Question: I have made an application which has tabs like in HelloTabActivity, there is also space between these tabs, can anyone suggest how to remove this space and also there is a grey line beneath the tabs how can that be removed?

'''
<?xml version="1.0" encoding="utf-8"?>
<LinearLayout xmlns:android="http://schemas.android.com/apk/res/android"
android:orientation="vertical"
android:layout_width="fill_parent"
android:layout_height="fill_parent">
<TabHost
android:id="@android:id/tabhost"
android:layout_width="fill_parent"
android:layout_height="fill_parent">
<LinearLayout
android:orientation="vertical"
android:layout_width="fill_parent"
android:layout_height="fill_parent"
android:padding="5dp" >
<HorizontalScrollView
android:layout_width="wrap_content"
android:layout_height="wrap_content"
android:scrollbars="none">
<TabWidget
android:id="@android:id/tabs"
android:layout_width="fill_parent"
android:layout_height="wrap_content" />
</HorizontalScrollView>
<FrameLayout
android:id="@android:id/tabcontent"
android:layout_width="fill_parent"
android:layout_height="fill_parent"
android:padding="5dp" />
</LinearLayout>
</TabHost>
</LinearLayout>
'''
'''
<?xml version="1.0" encoding="utf-8"?>
<resources>
<style name="CustomTheme" parent="@android:style/Theme">
<item name="android:tabWidgetStyle">@style/CustomTabWidget</item>
</style>
<style name="CustomTabWidget" parent="@android:style/Widget.TabWidget">
<item name="android:textAppearance">@style/CustomTabWidgetText</item>
</style>
<style name="CustomTabWidgetText"
parent="@android:style/TextAppearance.Widget.TabWidget">
<item name="android:textSize">10sp</item>
<item name="android:textStyle">bold</item>
<item name="android:textColor">#1589FF</item>
<item name="android:padding">3dip</item>
</style>
</resources>
'''
'''
public class InfralineTabWidget extends TabActivity{
public void onCreate(Bundle savedInstanceState) {
super.onCreate(savedInstanceState);
setContentView(R.layout.main);
Resources res = getResources(); // Resource object to get Drawables
TabHost tabHost = (TabHost)getTabHost(); // The activity TabHost
TabHost.TabSpec spec; // Resusable TabSpec for each tab
Intent intent; // Reusable Intent for each tab
// Create an Intent to launch an Activity for the tab (to be reused)
intent = new Intent().setClass(this, TopNewsActivity.class);
// Initialize a TabSpec for each tab and add it to the TabHost
spec = tabHost.newTabSpec("topNews").setIndicator("Top News", res.getDrawable(R.drawable.tab_news)).setContent(intent);
tabHost.addTab(spec);
// Do the same for the other tabs
intent = new Intent().setClass(this, PowerActivity.class);
spec = tabHost.newTabSpec("power").setIndicator("Power", res.getDrawable(R.drawable.tab_power)).setContent(intent);
tabHost.addTab(spec);
intent = new Intent().setClass(this, EnergyActivity.class);
spec = tabHost.newTabSpec("energy").setIndicator("Renewable Energy", res.getDrawable(R.drawable.tab_energy)).setContent(intent);
tabHost.addTab(spec);
intent = new Intent().setClass(this, CoalActivity.class);
spec = tabHost.newTabSpec("coal").setIndicator("Coal", res.getDrawable(R.drawable.tab_coal)).setContent(intent);
tabHost.addTab(spec);
intent = new Intent().setClass(this, OilnGasActivity.class);
spec = tabHost.newTabSpec("oilnGas").setIndicator("Oil & Gas", res.getDrawable(R.drawable.tab_oilngas)).setContent(intent);
tabHost.addTab(spec);
tabHost.setCurrentTab(0);
tabHost.getTabWidget().getChildAt(0).setLayoutParams(new LinearLayout.LayoutParams(100,25));
tabHost.getTabWidget().getChildAt(1).setLayoutParams(new LinearLayout.LayoutParams(100,25));
tabHost.getTabWidget().getChildAt(2).setLayoutParams(new LinearLayout.LayoutParams(100,25));
tabHost.getTabWidget().getChildAt(3).setLayoutParams(new LinearLayout.LayoutParams(100,25));
tabHost.getTabWidget().getChildAt(4).setLayoutParams(new LinearLayout.LayoutParams(100,25));
}
}
'''
Now i want to remove the black spaces between the tabs and it should be like they are connected and also i'm not able to remove the grey line below the tabs.
Thanks
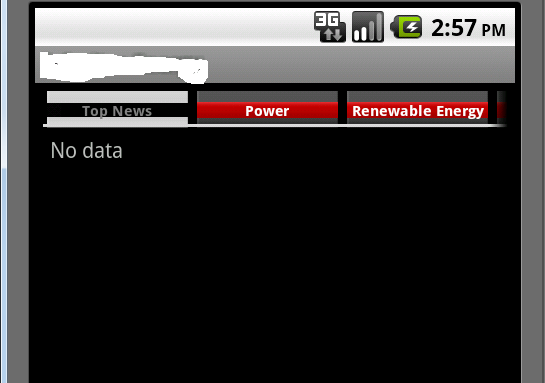
Answer: For removing the grey line at the bottom of your tabbar, you can set
'''
tabHost.getTabWidget().setStripEnabled(false);
'''
As of removing the gap between the tabs.. The best way would be to use your own drawable without any paddings. You can use images for this, or you can create your tabs' backgrounds via xml's, say inside a '<layer_list>' root element:
'''
<layer_list>
<item android:top="0dp" android:left="0dp" android:right="0dp" android:bottom="0dp">
<shape android:shape="rectangle">
[..]
</shape>
</item>
[..]
</layer_list>
'''
and set this drawable to be the background of your 'TabWidget'.
To see how to customize your tabs, there are a lot of tutorials on the web. For example <URL> is short and has a nice explanation.
Here I share a small sample of tabwidget using custom tabs (based on your code) to achieve the following output:

What you need:
1. three new layer drawables (for selected, focused and unselected states of the tabs)
2. two state drawables (for the text and background of the different states)
3. a new layout for the tabs
4. update your main.xml
5. update your activity class
6. update your androidManifest.xml (remove the style declarations)
The three layer drawables: 'tab_normal.xml', 'tab_focused.xml', 'tab_selected.xml'
:
'''
<?xml version="1.0" encoding="utf-8"?>
<layer-list xmlns:android="http://schemas.android.com/apk/res/android">
<item>
<shape android:shape="rectangle">
<solid android:color="@color/default_back_color" />
</shape>
</item>
<item android:top="2dp">
<shape android:shape="rectangle">
<gradient android:startColor="#AAAAAA" android:centerColor="#888888"
android:endColor="#666666" android:angle="90" />
<corners android:bottomRightRadius="0dp"
android:bottomLeftRadius="0dp" android:topLeftRadius="10dp"
android:topRightRadius="10dp" />
</shape>
</item>
<item android:top="4dp" android:left="1dp" android:right="1dp"
android:bottom="0dp">
<shape android:shape="rectangle">
<solid android:color="@color/default_back_color" />
<corners android:bottomRightRadius="0dp"
android:bottomLeftRadius="0dp" android:topLeftRadius="8dp"
android:topRightRadius="8dp" />
</shape>
</item>
</layer-list>
'''
:
'''
<?xml version="1.0" encoding="utf-8"?>
<layer-list xmlns:android="http://schemas.android.com/apk/res/android">
<item>
<shape android:shape="rectangle">
<solid android:color="@color/default_back_color" />
</shape>
</item>
<item android:top="2dp">
<shape android:shape="rectangle">
<gradient android:startColor="#AAAAAA" android:centerColor="#888888"
android:endColor="#666666" android:angle="90" />
<corners android:bottomRightRadius="0dp"
android:bottomLeftRadius="0dp" android:topLeftRadius="10dp"
android:topRightRadius="10dp" />
</shape>
</item>
<item android:top="4dp" android:left="1dp" android:right="1dp"
android:bottom="0dp">
<shape android:shape="rectangle">
<gradient android:startColor="#8F8F8F" android:centerColor="#656565"
android:endColor="#3F3F3F" android:angle="90" />
<corners android:bottomRightRadius="0dp"
android:bottomLeftRadius="0dp" android:topLeftRadius="8dp"
android:topRightRadius="8dp" />
</shape>
</item>
</layer-list>
'''
:
'''
<?xml version="1.0" encoding="utf-8"?>
<layer-list xmlns:android="http://schemas.android.com/apk/res/android">
<item>
<shape android:shape="rectangle">
<solid android:color="@color/default_back_color" />
</shape>
</item>
<item android:top="2dp">
<shape android:shape="rectangle">
<gradient android:startColor="#EEEEEE" android:centerColor="#CCCCCC"
android:endColor="#AAAAAA" android:angle="-90" />
<corners android:bottomRightRadius="0dp"
android:bottomLeftRadius="0dp" android:topLeftRadius="10dp"
android:topRightRadius="10dp" />
</shape>
</item>
<item android:top="4dp" android:left="1dp" android:right="1dp"
android:bottom="0dp">
<shape android:shape="rectangle">
<gradient android:startColor="#EAEAEA" android:centerColor="#9F9F9F"
android:endColor="#696969" android:angle="90" />
<corners android:bottomRightRadius="0dp"
android:bottomLeftRadius="0dp" android:topLeftRadius="8dp"
android:topRightRadius="8dp" />
</shape>
</item>
</layer-list>
'''
The two state drawables: 'tab_background_selector.xml', 'tab_text_selector.xml'
:
'''
<?xml version="1.0" encoding="utf-8"?>
<selector xmlns:android="http://schemas.android.com/apk/res/android">
<item android:state_selected="true" android:state_focused="false"
android:state_pressed="false" android:drawable="@drawable/tab_selected"/>
<item android:state_selected="false" android:state_focused="false"
android:state_pressed="false" android:drawable="@drawable/tab_normal" />
<item android:state_pressed="true" android:drawable="@drawable/tab_focused"/>
<item android:state_focused="true" android:state_selected="true"
android:state_pressed="false" android:drawable="@drawable/tab_selected"/>
</selector>
'''
:
'''
<?xml version="1.0" encoding="utf-8"?>
<selector xmlns:android="http://schemas.android.com/apk/res/android">
<item android:state_selected="true" android:color="#1589FF" />
<item android:state_focused="true" android:color="#1589FF" />
<item android:state_pressed="true" android:color="@android:color/white" />
<item android:color="#F0F0F0" />
</selector>
'''
The new layout for the tabs: 'tab.xml'
'''
<?xml version="1.0" encoding="utf-8"?>
<LinearLayout xmlns:android="http://schemas.android.com/apk/res/android"
android:layout_width="fill_parent" android:layout_height="fill_parent"
android:background="@drawable/tab_background_selector" android:gravity="center"
android:orientation="vertical" android:padding="5dp">
<ImageView android:id="@+id/tab_icon" android:layout_width="30dp"
android:layout_height="30dp" android:scaleType="fitCenter" />
<TextView android:id="@+id/tab_text" android:layout_width="wrap_content"
android:layout_height="wrap_content" android:singleLine="true"
android:textStyle="bold" android:gravity="center_horizontal"
android:textSize="10sp" android:padding="3dip" android:ellipsize="marquee"
android:textColor="@drawable/tab_text_selector" />
</LinearLayout>
'''
:
'''
<?xml version="1.0" encoding="utf-8"?>
<LinearLayout xmlns:android="http://schemas.android.com/apk/res/android"
android:orientation="vertical" android:layout_width="fill_parent"
android:layout_height="fill_parent">
<TabHost android:id="@android:id/tabhost" android:layout_width="fill_parent"
android:layout_height="fill_parent">
<LinearLayout android:orientation="vertical"
android:layout_width="fill_parent" android:layout_height="fill_parent">
<HorizontalScrollView android:scrollbars="none"
android:layout_width="fill_parent" android:layout_height="wrap_content">
<TabWidget android:id="@android:id/tabs"
android:layout_width="fill_parent" android:layout_height="wrap_content" />
</HorizontalScrollView>
<FrameLayout android:id="@android:id/tabcontent"
android:layout_width="fill_parent" android:layout_height="fill_parent"
android:padding="5dp" />
</LinearLayout>
</TabHost>
</LinearLayout>
'''
:
'''
public class InfralineTabWidget extends TabActivity
{
public void onCreate(Bundle savedInstanceState)
{
super.onCreate(savedInstanceState);
setContentView(R.layout.main);
final TabHost tabHost = (TabHost) getTabHost();
tabHost.addTab(createTab(TopNewsActivity.class,
"topNews", "Top News", R.drawable.tab_news));
tabHost.addTab(createTab(PowerActivity.class,
"power", "Power", R.drawable.tab_power));
tabHost.addTab(createTab(EnergyActivity.class,
"energy", "Renewable Energy", R.drawable.tab_energy));
tabHost.addTab(createTab(CoalActivity.class,
"coal", "Coal", R.drawable.tab_coal));
tabHost.addTab(createTab(OilnGasActivity.class,
"oilnGas", "Oil & Gas", R.drawable.tab_oilngas));
tabHost.setCurrentTab(0);
tabHost.getTabWidget().getChildAt(0).getLayoutParams().width = 140;
tabHost.getTabWidget().getChildAt(1).getLayoutParams().width = 140;
tabHost.getTabWidget().getChildAt(2).getLayoutParams().width = 140;
tabHost.getTabWidget().getChildAt(3).getLayoutParams().width = 140;
tabHost.getTabWidget().getChildAt(4).getLayoutParams().width = 140;
}
private TabSpec createTab(final Class<?> intentClass, final String tag,
final String title, final int drawable)
{
final Intent intent = new Intent().setClass(this, intentClass);
final View tab = LayoutInflater.from(getTabHost().getContext()).
inflate(R.layout.tab, null);
((TextView)tab.findViewById(R.id.tab_text)).setText(title);
((ImageView)tab.findViewById(R.id.tab_icon)).setImageResource(drawable);
return getTabHost().newTabSpec(tag).setIndicator(tab).setContent(intent);
}
}
'''
And this is it.
To create straight cornered tabs, just lose the corner specifications from the layer drawable xml files.
Also play around the colors, strokes, etc., to make the outcome fit your preferences.